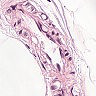
Metastatic tissue present: no